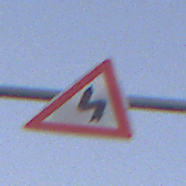
Verkehrszeichen: DoppelkurveZunaechstLinks
Umgebung: Outdoor, RoadRail
Tageszeit: SunriseSunset
Wetter: PartlyCloudy
Licht: Natural
Jahreszeit: NotSpecified
Kontrast: LowContrast